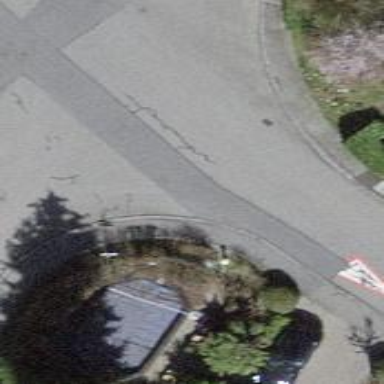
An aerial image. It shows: Sidewalk along the footway.